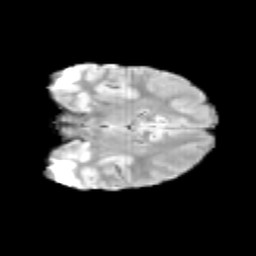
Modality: T2w
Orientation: coronal
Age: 11
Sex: male
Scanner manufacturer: siemens
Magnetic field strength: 3 T
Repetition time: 3.8 s
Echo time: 0.07 s